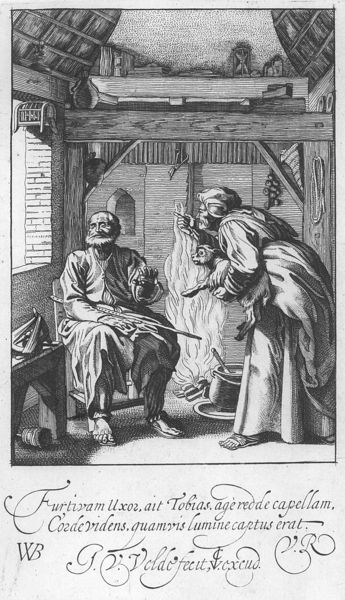
Titel: Tobias und Anna
Künstler: Jan Jansz. van de Velde
Institution: Amsterdam, Rijksmuseum
Schlagwörter: feuer, mann, sitzen, fenster, finger, frau, grau, holz, männer, raum, schwarz, tisch, weiss, zeichnung, dach, haus, hund, tier, bart, innenraum, hütte, schnur, paar, stock, hase, topf, holzschnitt, schrift, bücher, stab, ziegel, grafik, graphik, balken, sandalen, schaf, blind, greis, flammen, druck, schraffur, stich, streit, text, küche, ehepaar, altes testament, fachwerkhaus, armbrust, kochen, vogelkäfig, kupferstich, alte frau, ziege, kochtopf, typografie, holzbalken, kessel, spindel, feuerstelle, junges, nein, schreibschrift, latein, lateinisch, strichzeichnung, zwiebeln, zicklein, majuskeln, blindheit, tobias, sanduhr, s/w, biblisches thema, verweigern, danke, herdstelle, abschmecken, manngraphik, greisina, kochend